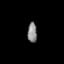
Tissue: lung
Cell type: Others
Senescence score: 0.5464
Nuclear area (px): 184
Mean DAPI intensity: 135.457